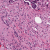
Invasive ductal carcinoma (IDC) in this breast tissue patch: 1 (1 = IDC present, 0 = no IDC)